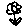
Label: flower